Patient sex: M
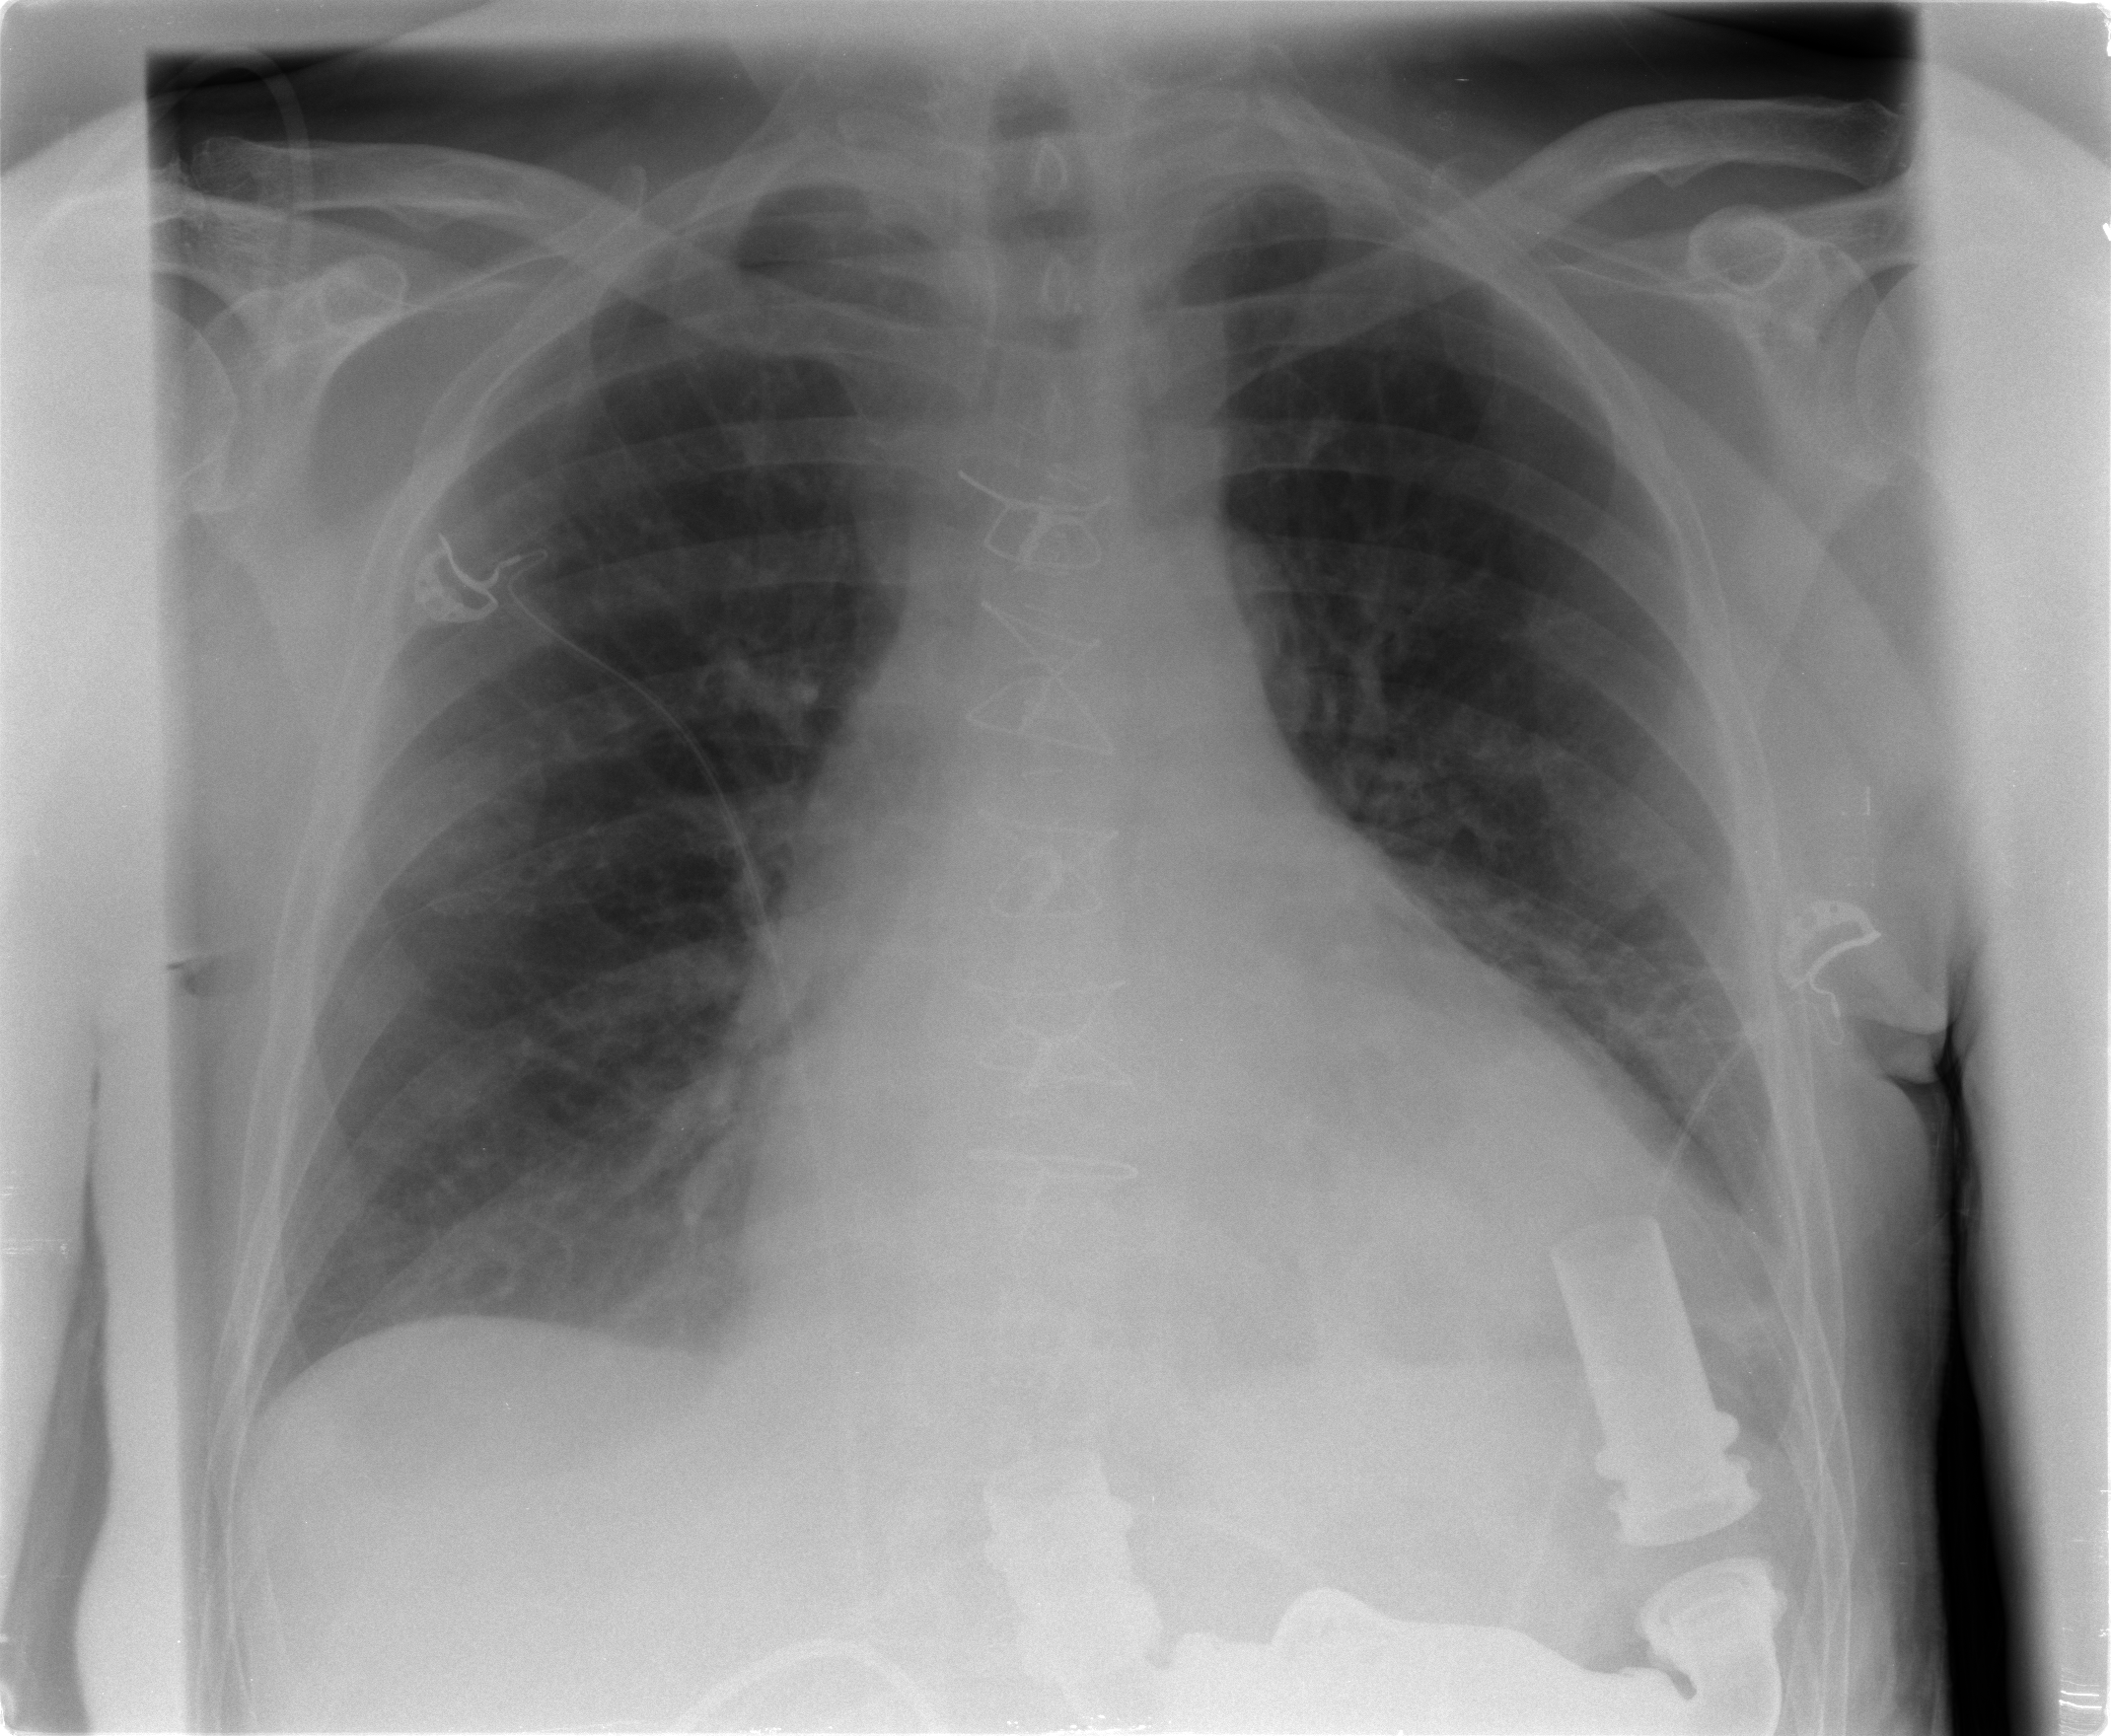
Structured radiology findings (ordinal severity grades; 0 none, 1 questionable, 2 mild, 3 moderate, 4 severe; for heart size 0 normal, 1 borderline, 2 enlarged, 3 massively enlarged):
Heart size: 2
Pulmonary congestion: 0
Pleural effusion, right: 0
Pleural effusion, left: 2
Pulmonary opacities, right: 0
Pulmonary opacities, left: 0
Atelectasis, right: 0
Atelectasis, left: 2